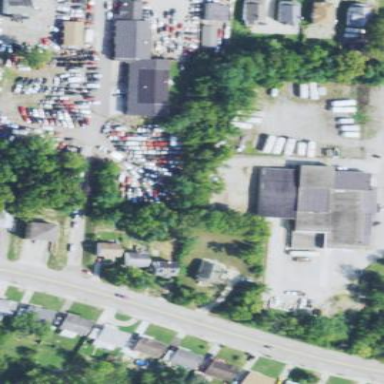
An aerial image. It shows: Scrap yard located in industrial area.